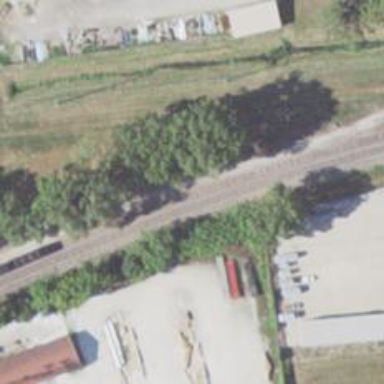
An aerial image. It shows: Railway siding with rails.